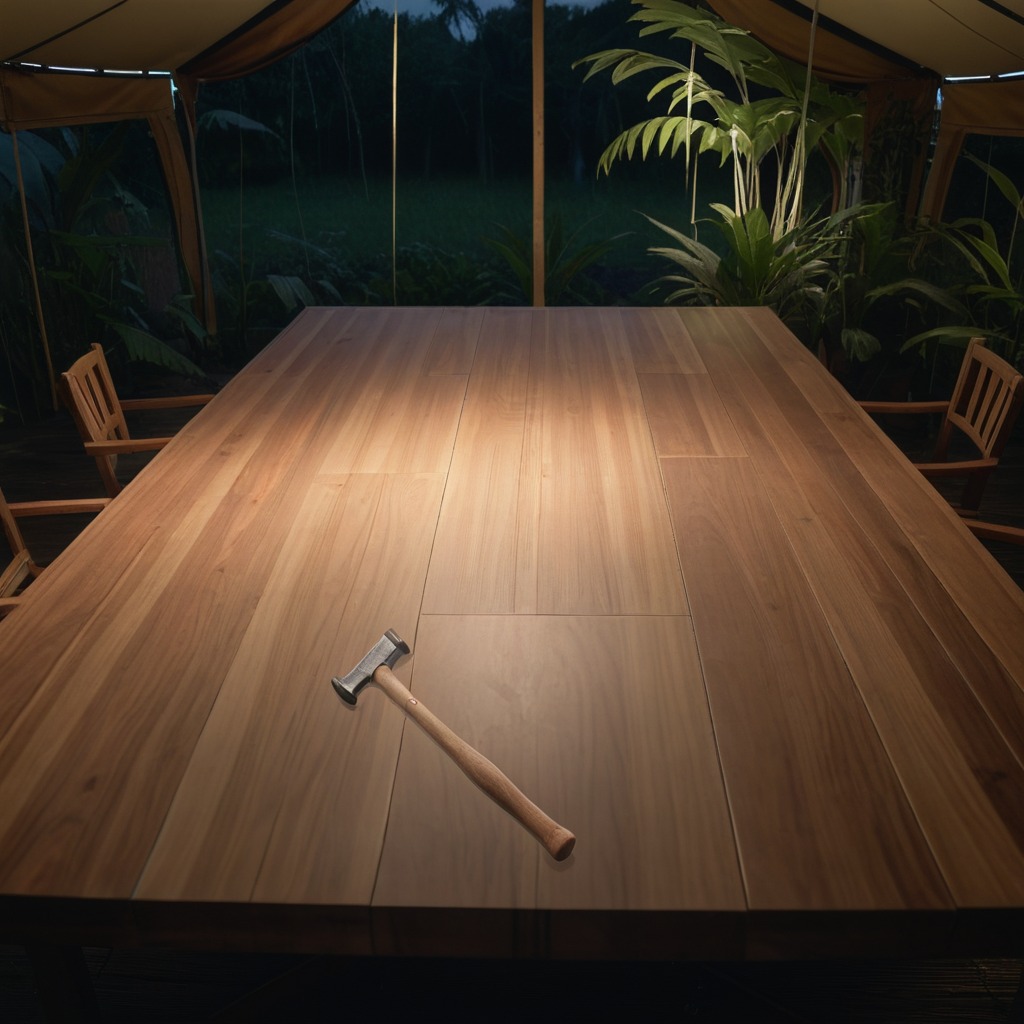
A hammer is lying on a wooden table inside a jungle field workshop tent at night.